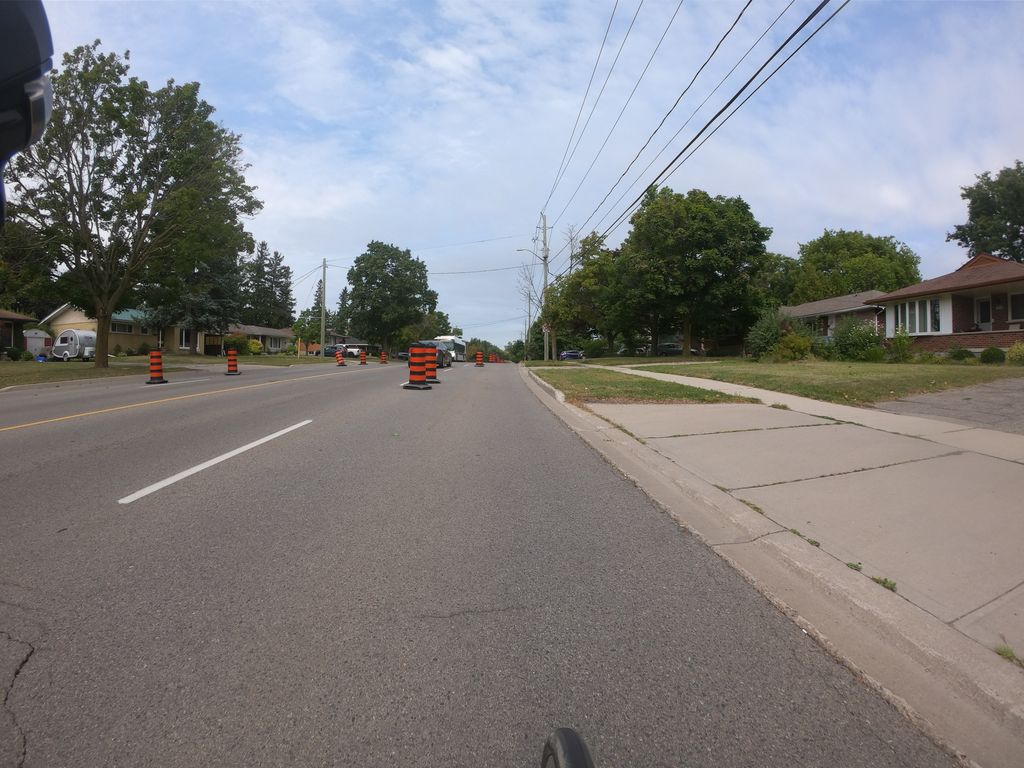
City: kitchener-waterloo